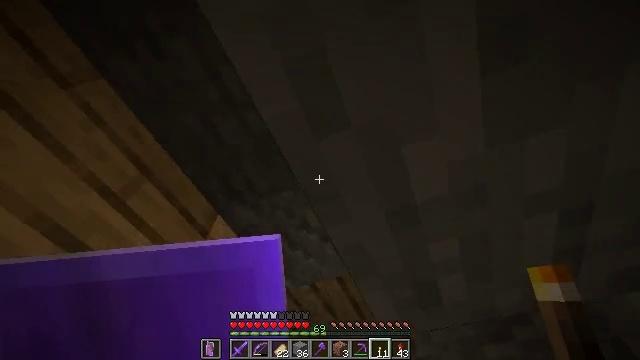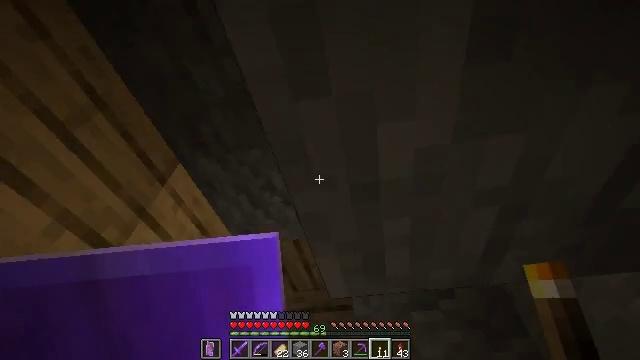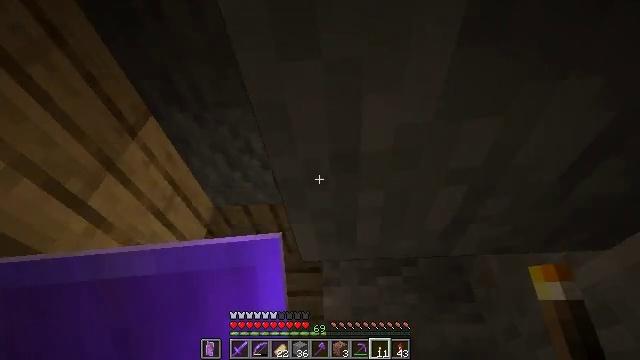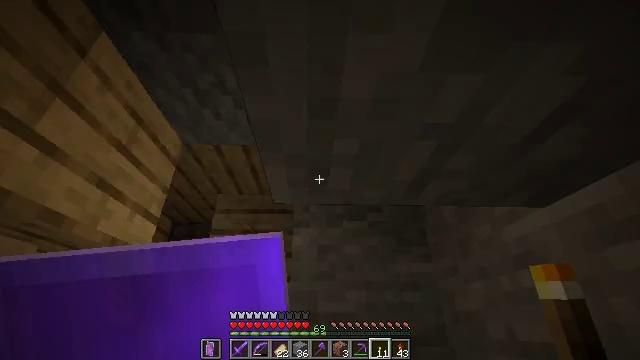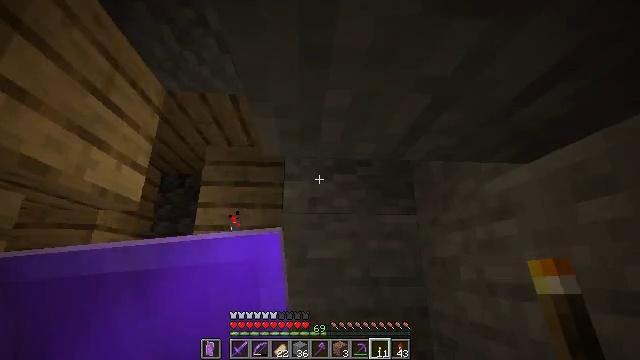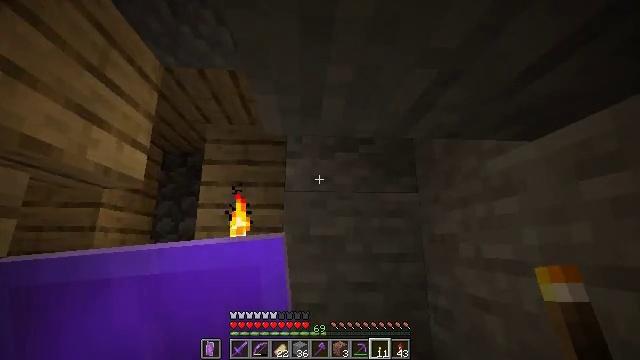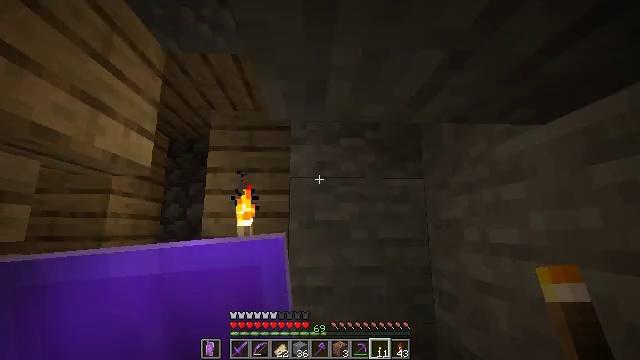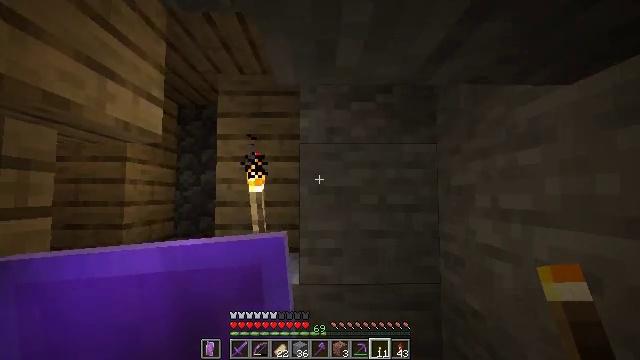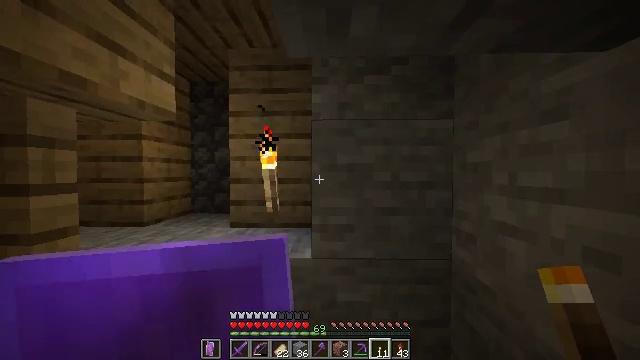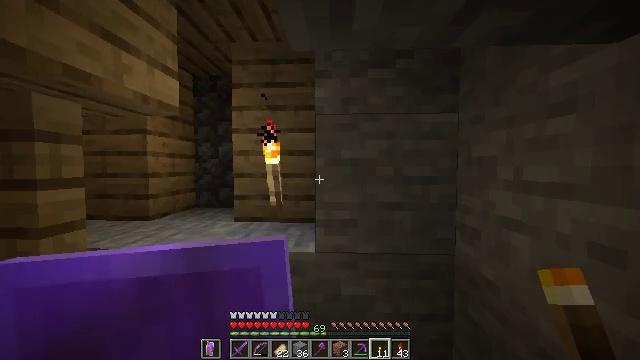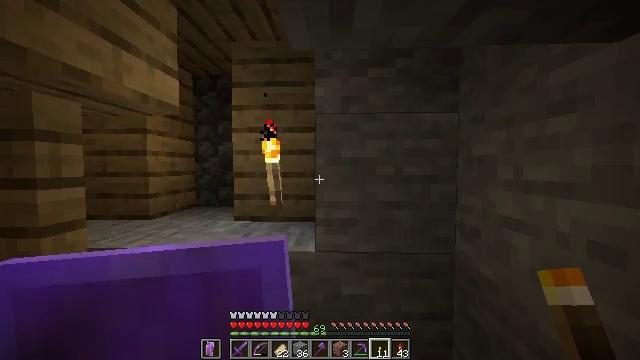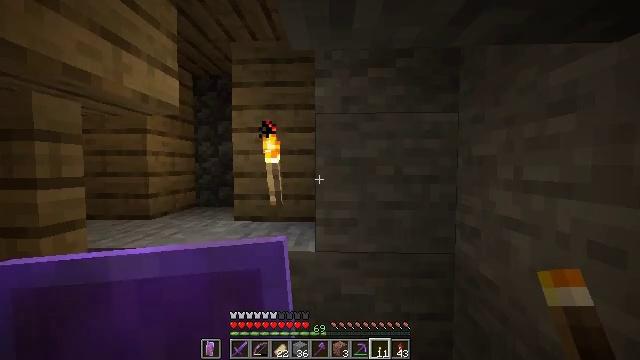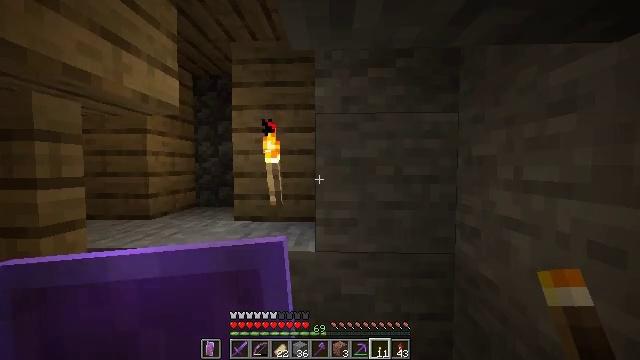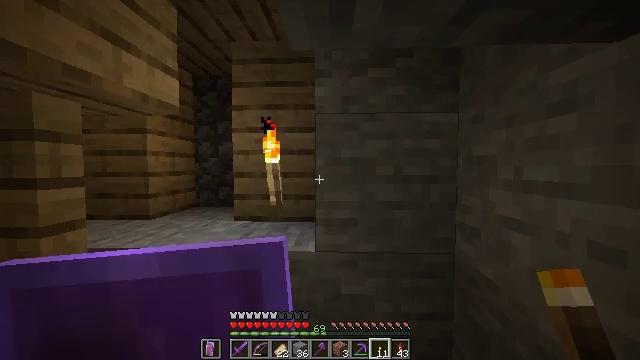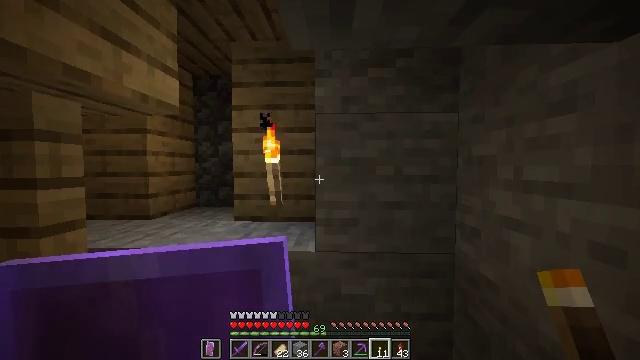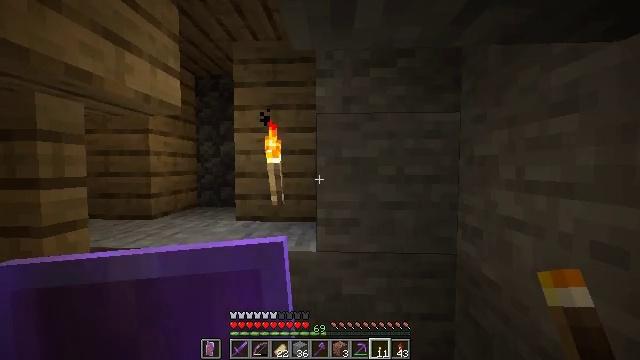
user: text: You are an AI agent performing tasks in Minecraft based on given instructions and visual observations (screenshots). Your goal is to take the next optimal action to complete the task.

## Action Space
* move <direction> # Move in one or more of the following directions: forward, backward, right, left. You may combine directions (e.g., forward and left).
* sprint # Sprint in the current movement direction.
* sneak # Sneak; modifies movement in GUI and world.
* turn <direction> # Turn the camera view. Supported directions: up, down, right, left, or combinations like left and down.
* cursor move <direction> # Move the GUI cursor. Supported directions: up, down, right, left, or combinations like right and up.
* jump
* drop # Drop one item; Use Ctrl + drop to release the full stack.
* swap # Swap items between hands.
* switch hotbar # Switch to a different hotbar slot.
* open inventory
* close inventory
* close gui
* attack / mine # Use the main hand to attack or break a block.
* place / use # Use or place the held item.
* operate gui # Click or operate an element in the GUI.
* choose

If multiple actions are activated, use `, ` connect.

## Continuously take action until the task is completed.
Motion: motion action
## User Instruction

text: Collect cobblestone blocks for construction.
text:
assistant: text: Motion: turn right and down
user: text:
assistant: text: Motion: turn right and down
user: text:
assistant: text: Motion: turn right and down
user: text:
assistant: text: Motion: turn right and down
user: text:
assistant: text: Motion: turn down
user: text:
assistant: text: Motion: turn left and down
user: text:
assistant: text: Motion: turn left and down
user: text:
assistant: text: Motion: turn left and down
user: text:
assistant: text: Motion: turn down
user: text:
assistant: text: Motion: no_op
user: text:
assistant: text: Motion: no_op
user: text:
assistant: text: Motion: no_op
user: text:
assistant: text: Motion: no_op
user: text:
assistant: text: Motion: no_op
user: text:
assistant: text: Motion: no_op
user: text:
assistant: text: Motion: move left, turn left
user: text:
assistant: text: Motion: move left
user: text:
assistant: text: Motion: move left
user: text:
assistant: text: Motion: move left
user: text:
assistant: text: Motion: no_op
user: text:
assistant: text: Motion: no_op
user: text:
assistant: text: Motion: no_op
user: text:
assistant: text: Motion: move forward
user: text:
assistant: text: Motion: move forward and move right
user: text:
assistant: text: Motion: move forward and move right
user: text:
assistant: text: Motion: move forward and move right
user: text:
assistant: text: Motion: move forward and move right
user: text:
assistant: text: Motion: move forward
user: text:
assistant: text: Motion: no_op
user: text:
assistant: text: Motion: turn left